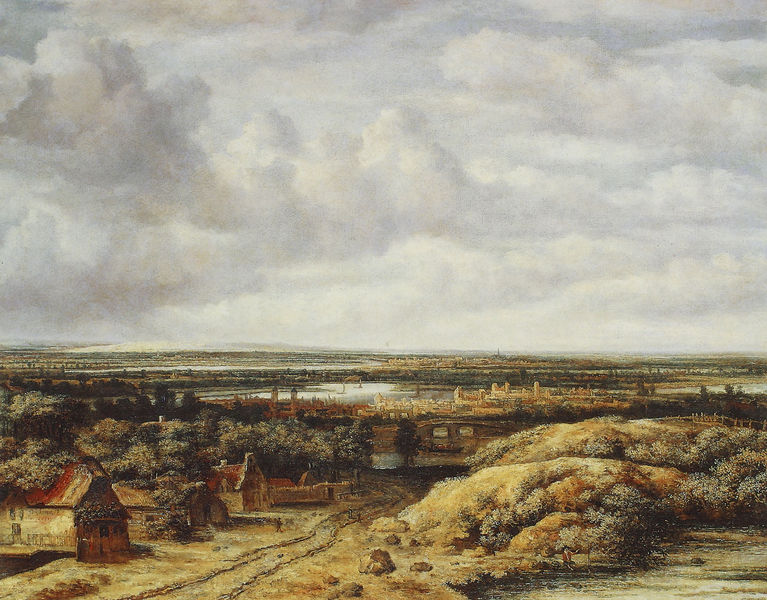
Titel: Landschaft mit Hütten entlang einer Straße
Künstler: Philips Koninck
Institution: Amsterdam, Rijksmuseum
Schlagwörter: baum, blau, gemälde, himmel, wasser, wolken, bäume, grün, landschaft, see, stadt, braun, grau, licht, strasse, dach, rot, weg, holland, niederlande, feld, horizont, häuser, hügel, weite, brücke, flach, kanal, wald, bauern, turm, schiff, dorf, türme, trüb, weise, #haus